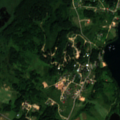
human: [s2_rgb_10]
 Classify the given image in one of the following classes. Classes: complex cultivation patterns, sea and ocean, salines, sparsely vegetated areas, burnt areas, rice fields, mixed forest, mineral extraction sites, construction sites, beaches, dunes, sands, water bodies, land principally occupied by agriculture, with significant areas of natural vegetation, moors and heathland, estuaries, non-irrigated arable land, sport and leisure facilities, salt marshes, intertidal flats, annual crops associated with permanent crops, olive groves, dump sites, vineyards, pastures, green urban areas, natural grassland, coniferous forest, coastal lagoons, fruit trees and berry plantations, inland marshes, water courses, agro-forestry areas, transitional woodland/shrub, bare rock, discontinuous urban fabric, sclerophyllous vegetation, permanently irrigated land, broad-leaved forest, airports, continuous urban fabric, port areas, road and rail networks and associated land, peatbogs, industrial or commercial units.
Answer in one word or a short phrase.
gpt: pastures, complex cultivation patterns, land principally occupied by agriculture, with significant areas of natural vegetation, broad-leaved forest, water bodies